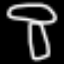
Label: mushroom